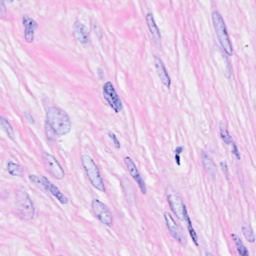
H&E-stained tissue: Breast